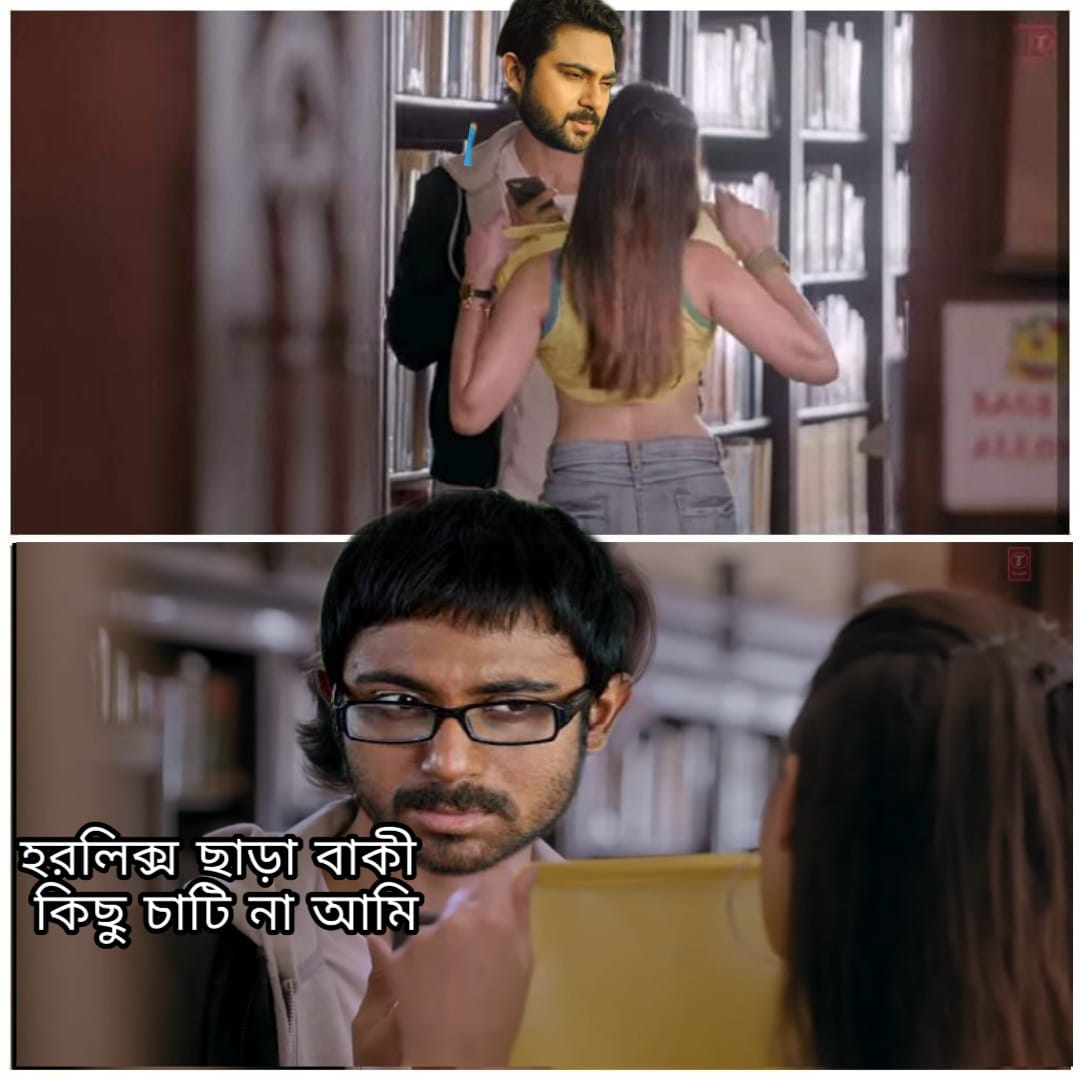
Caption: হরলিক্স ছাড়া বাকী কিছু চাটি না আমি
Label: non-hate